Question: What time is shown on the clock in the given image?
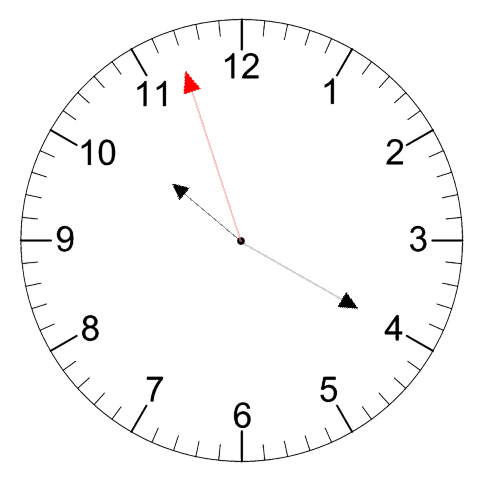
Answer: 10:19:57